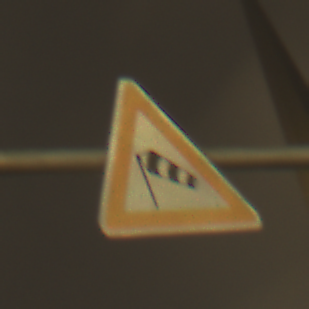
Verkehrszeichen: SeitenwindVonLinks
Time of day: Night
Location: Outdoor (Urban)
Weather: Overcast
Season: NotSpecified
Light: Artificial